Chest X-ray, PA view. Patient: 61 years old, sex F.
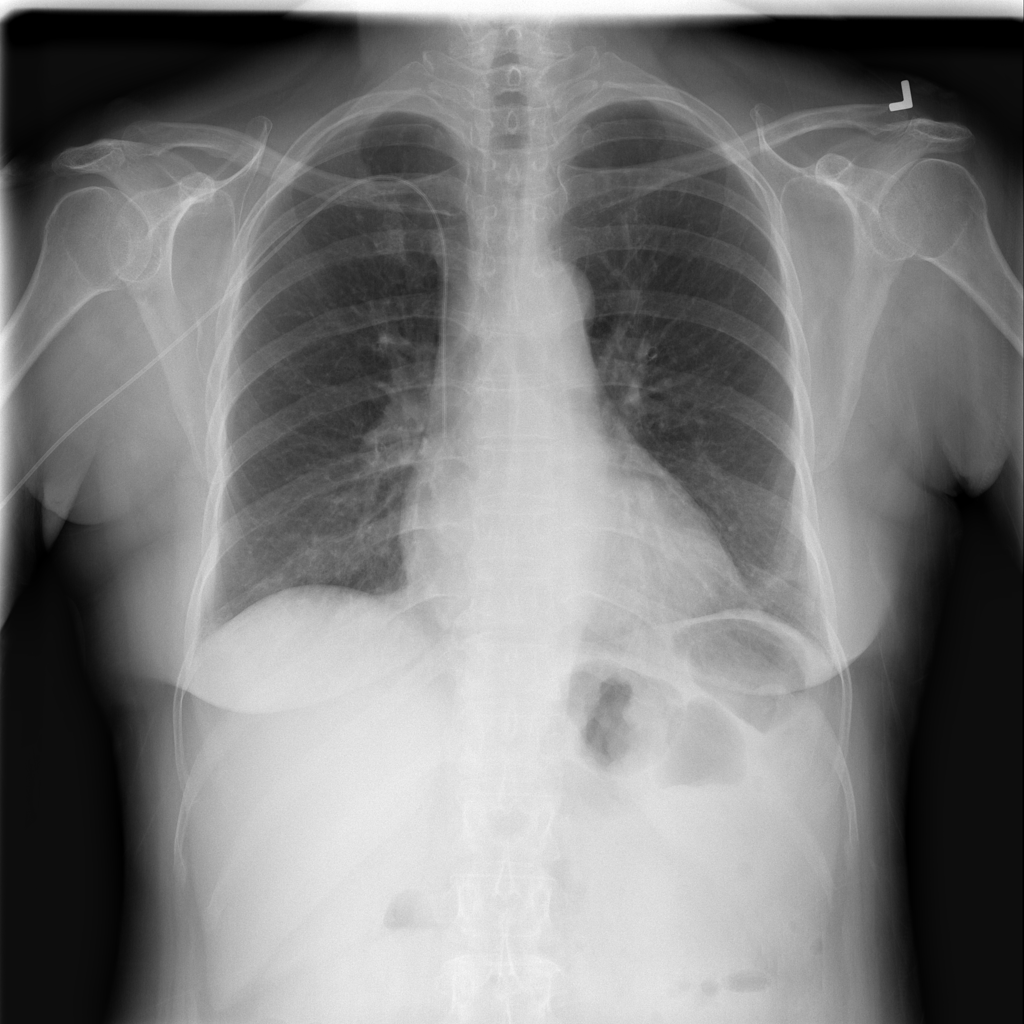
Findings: Atelectasis, Nodule